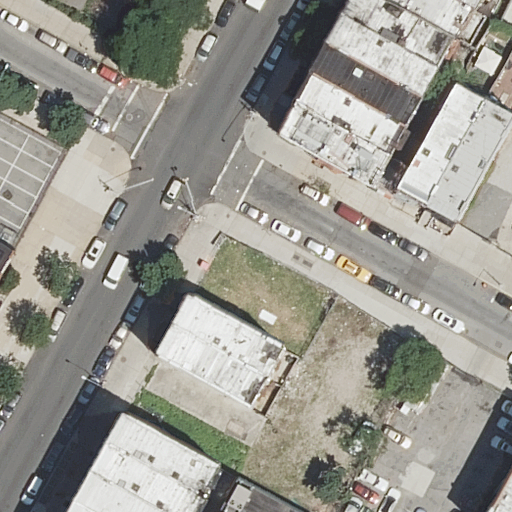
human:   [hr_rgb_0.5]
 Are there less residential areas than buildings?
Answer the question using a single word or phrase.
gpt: yes

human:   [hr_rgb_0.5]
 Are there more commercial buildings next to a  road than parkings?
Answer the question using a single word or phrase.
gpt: no

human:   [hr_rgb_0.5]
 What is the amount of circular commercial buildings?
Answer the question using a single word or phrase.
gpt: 0

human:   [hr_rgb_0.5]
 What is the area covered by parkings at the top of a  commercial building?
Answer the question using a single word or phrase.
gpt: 0m2

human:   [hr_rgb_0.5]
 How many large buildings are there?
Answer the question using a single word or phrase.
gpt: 1

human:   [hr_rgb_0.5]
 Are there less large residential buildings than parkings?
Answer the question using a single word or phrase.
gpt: no

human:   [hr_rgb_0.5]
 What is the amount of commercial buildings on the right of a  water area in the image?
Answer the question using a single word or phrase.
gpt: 0

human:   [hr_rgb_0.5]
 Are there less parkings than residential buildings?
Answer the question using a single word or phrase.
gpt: yes

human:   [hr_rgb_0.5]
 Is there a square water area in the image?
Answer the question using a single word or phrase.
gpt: no

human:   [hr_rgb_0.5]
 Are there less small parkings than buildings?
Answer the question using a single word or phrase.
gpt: yes

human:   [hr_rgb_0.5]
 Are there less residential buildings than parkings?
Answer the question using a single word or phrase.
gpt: no

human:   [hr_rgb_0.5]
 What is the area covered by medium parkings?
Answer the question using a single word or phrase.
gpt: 0m2

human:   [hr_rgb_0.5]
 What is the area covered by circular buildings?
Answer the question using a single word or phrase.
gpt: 0m2

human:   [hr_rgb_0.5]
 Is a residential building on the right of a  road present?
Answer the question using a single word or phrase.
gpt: yes

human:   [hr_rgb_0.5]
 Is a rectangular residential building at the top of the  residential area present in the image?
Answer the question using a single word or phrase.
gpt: yes

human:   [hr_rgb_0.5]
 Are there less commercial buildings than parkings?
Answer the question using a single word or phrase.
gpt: yes

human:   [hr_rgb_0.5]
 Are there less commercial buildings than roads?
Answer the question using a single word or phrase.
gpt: yes

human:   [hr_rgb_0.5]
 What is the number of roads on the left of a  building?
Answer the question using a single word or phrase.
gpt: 4

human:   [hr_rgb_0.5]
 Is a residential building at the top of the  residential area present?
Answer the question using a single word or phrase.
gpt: yes

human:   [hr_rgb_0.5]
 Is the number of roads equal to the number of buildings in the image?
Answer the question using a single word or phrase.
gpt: no

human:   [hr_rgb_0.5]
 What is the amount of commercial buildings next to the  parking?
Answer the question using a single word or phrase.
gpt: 0

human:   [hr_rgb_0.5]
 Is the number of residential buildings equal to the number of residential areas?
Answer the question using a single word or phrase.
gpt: no

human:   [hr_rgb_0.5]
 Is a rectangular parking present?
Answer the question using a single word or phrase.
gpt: no

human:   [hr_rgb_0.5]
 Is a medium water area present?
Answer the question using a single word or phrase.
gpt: no

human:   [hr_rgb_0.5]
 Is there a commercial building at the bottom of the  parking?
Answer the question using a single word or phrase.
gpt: no

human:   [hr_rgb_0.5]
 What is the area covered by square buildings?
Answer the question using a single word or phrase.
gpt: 0m2

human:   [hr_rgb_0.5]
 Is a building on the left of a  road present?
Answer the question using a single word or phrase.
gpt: yes

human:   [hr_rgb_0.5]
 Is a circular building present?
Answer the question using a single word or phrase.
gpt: no

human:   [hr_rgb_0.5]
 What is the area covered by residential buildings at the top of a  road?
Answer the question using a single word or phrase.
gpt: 1275m2

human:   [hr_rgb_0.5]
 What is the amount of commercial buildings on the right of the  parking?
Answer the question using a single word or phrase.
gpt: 0

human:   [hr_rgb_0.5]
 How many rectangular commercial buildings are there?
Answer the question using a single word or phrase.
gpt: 0

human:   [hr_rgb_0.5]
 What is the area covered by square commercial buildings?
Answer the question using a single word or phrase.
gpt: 0m2

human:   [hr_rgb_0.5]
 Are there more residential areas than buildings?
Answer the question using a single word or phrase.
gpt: no

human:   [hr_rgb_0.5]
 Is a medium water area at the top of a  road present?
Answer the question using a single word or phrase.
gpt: no

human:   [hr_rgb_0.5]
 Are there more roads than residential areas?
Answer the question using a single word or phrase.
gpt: yes

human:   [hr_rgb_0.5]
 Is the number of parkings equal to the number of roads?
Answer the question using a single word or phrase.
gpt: no